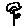
Label: flower